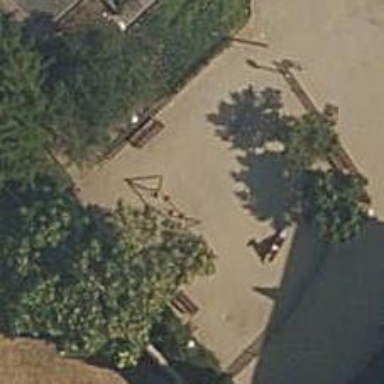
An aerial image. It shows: Playground area for leisure land.